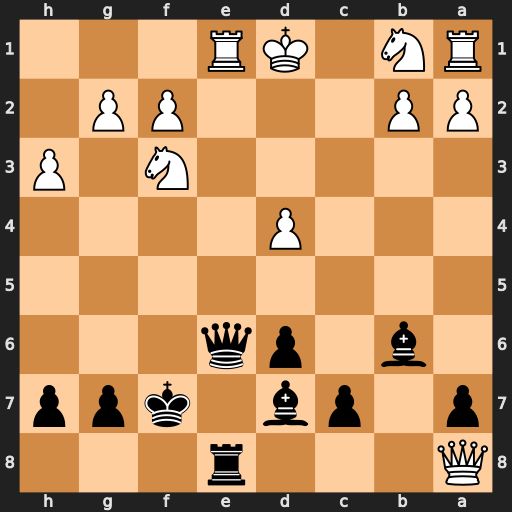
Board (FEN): Q3r3/p1pb1kpp/1b1pq3/8/3P4/5N1P/PP3PP1/RN1KR3
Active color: b
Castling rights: -
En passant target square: -
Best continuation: Ba4+ b3 Bxb3+ axb3 Qxb3+